Question:
I want to design Circle Progress like above image.
Please suggest me any library or method to do so.
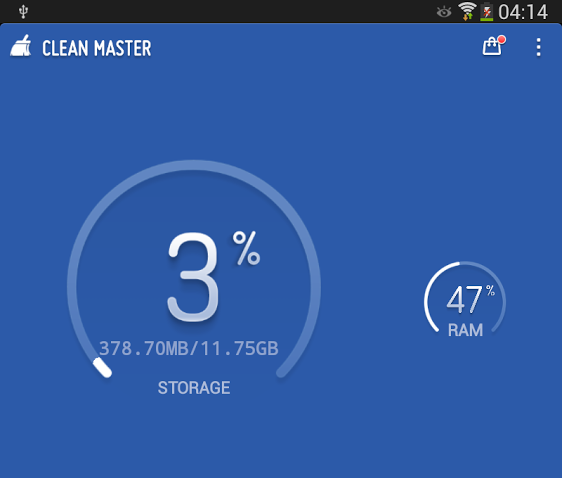
Answer: finally I found the solution from here,
<URL>.
It works fine. thanks to all..